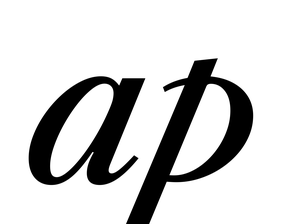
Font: LibreCaslonText-Italic_Medium_Italic